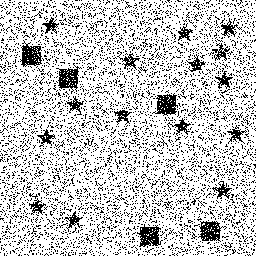
Squares: 5
Triangles: 0
Stars: 15
Total shapes: 20